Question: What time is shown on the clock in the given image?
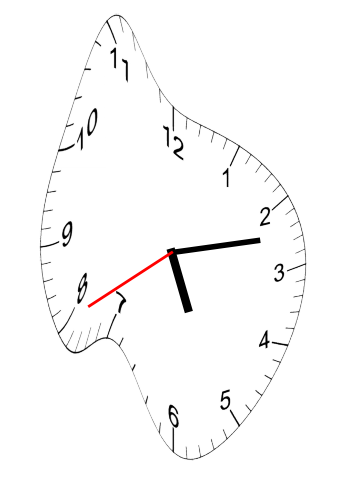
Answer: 05:12:40